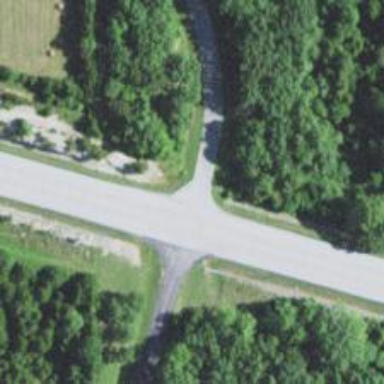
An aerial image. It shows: Asphalt road classified as trunk highway.